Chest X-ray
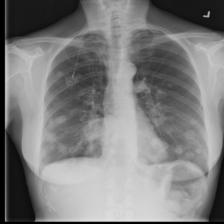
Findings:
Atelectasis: negative
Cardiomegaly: negative
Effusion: negative
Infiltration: negative
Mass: positive
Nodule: positive
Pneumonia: negative
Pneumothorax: negative
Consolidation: negative
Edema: negative
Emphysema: negative
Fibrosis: negative
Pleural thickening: negative
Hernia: negative